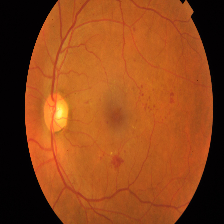
Diabetic retinopathy grade: Proliferative DR